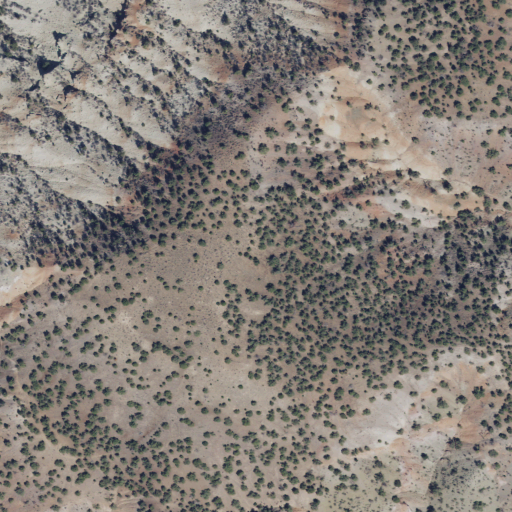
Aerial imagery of mountain in Utah named Rainbow Hills containing shrub and evergreen forest